Question: Given the schedule below, what is the maximum total time (in minutes) a person can spend in lectures? The selected schedule MUST include at least one Mathematics lecture and at least one Art lecture. In the chart: blue for mathematics, green for physics, yellow for art, purple for music, and orange for physical education. All time nodes are integer multiples of 10 minutes.
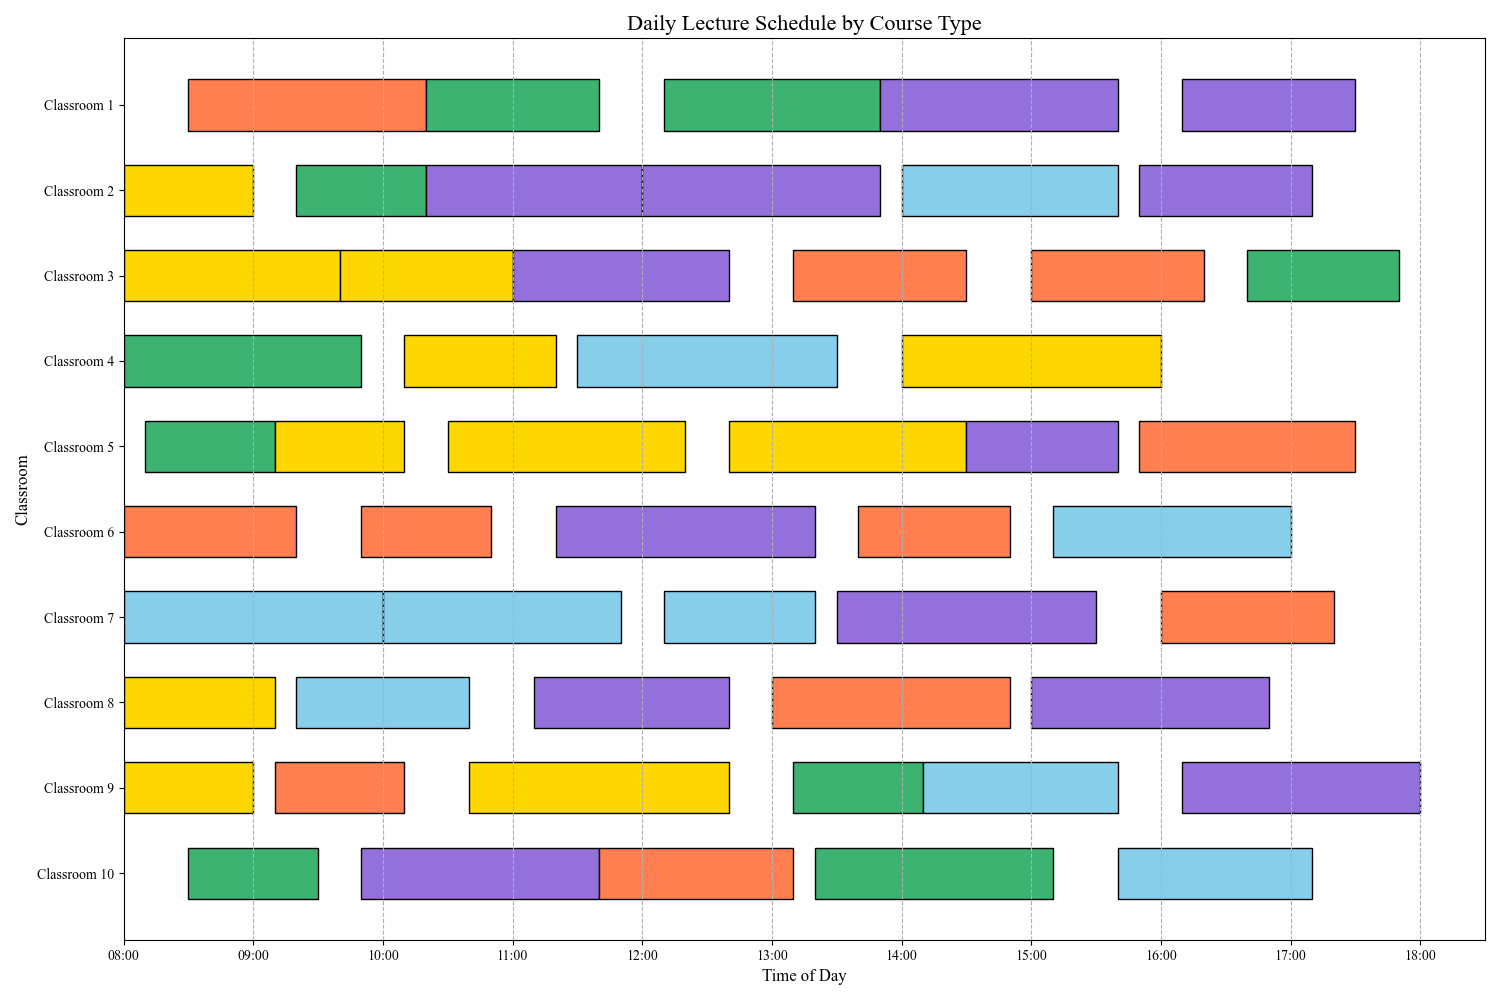
Answer: 580